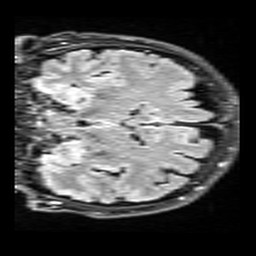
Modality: FLAIR
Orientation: coronal
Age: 50
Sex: male
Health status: healthy
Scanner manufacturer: siemens
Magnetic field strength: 3 T
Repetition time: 9 s
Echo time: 0.088 s